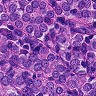
Metastatic tissue present: yes